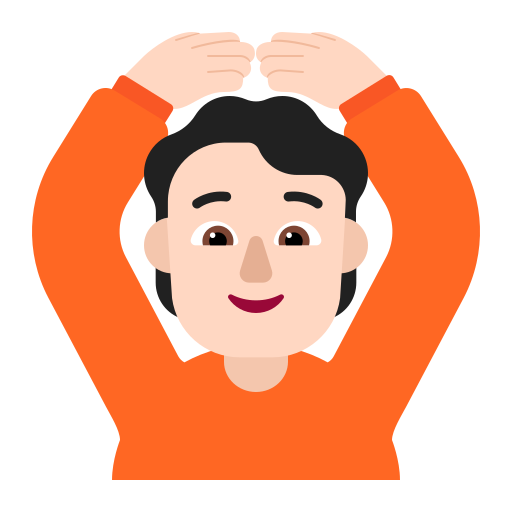
person gesturing ok flat light